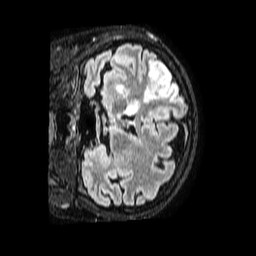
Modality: FLAIR
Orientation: coronal
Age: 45
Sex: female
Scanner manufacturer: philips
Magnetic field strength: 1.5 T
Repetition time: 4.8 s
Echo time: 0.3 s